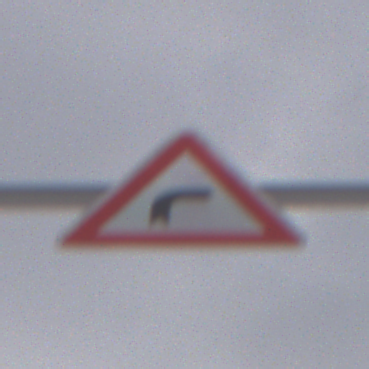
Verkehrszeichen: KurveRechts
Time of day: MorningAfternoon
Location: Outdoor (Nature)
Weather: PartlyCloudy
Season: Winter
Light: Natural